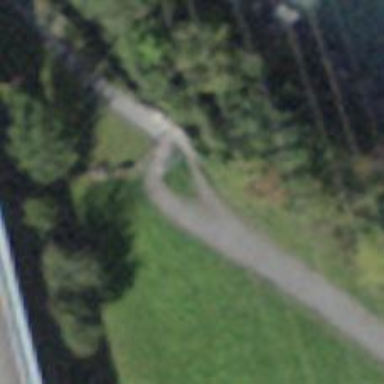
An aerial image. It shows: Cycle barrier.